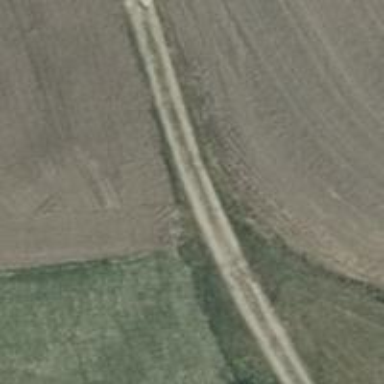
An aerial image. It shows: Dirt track road with grade 4 tracktype.